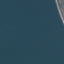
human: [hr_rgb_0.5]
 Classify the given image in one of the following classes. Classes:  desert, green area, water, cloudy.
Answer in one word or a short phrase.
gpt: water